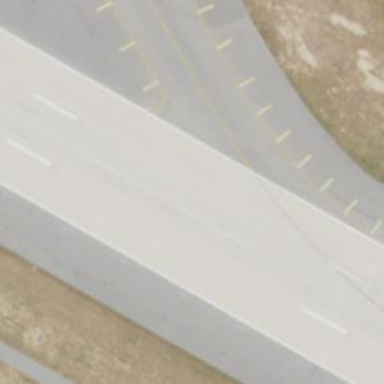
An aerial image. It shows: Image of taxiway at airport.